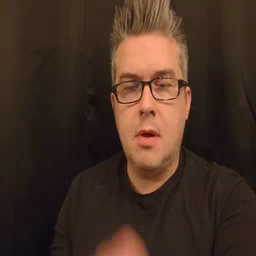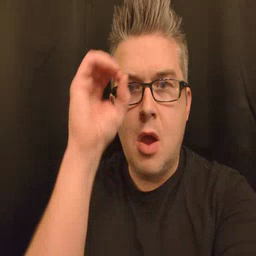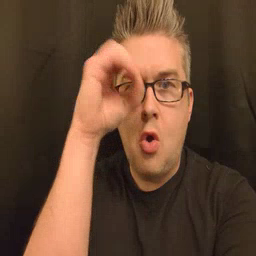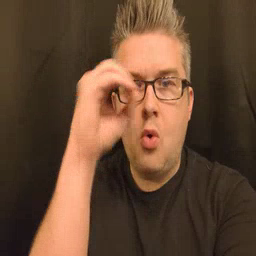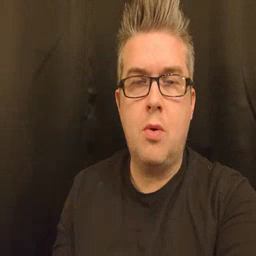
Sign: owl